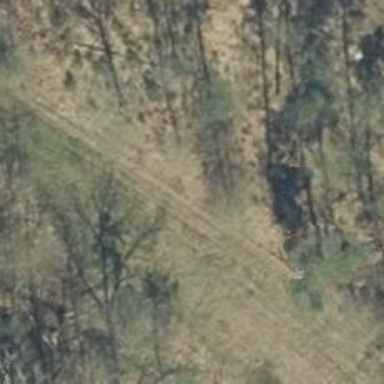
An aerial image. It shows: Grass track with grade5 track type.